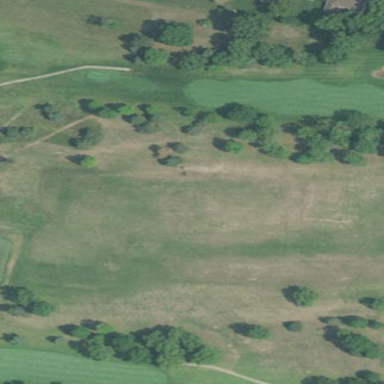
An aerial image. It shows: Golf rough area.